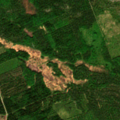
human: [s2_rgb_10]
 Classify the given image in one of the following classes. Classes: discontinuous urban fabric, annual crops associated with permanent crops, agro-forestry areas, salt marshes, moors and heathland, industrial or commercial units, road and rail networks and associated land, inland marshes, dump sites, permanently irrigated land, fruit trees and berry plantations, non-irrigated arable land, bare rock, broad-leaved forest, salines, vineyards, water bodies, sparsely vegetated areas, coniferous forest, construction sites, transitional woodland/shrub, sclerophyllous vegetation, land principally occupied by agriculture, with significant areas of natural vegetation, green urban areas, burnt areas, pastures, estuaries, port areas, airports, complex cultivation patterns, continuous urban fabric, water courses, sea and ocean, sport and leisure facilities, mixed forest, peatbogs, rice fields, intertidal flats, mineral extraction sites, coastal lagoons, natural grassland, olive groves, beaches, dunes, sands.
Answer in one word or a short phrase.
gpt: mixed forest, transitional woodland/shrub